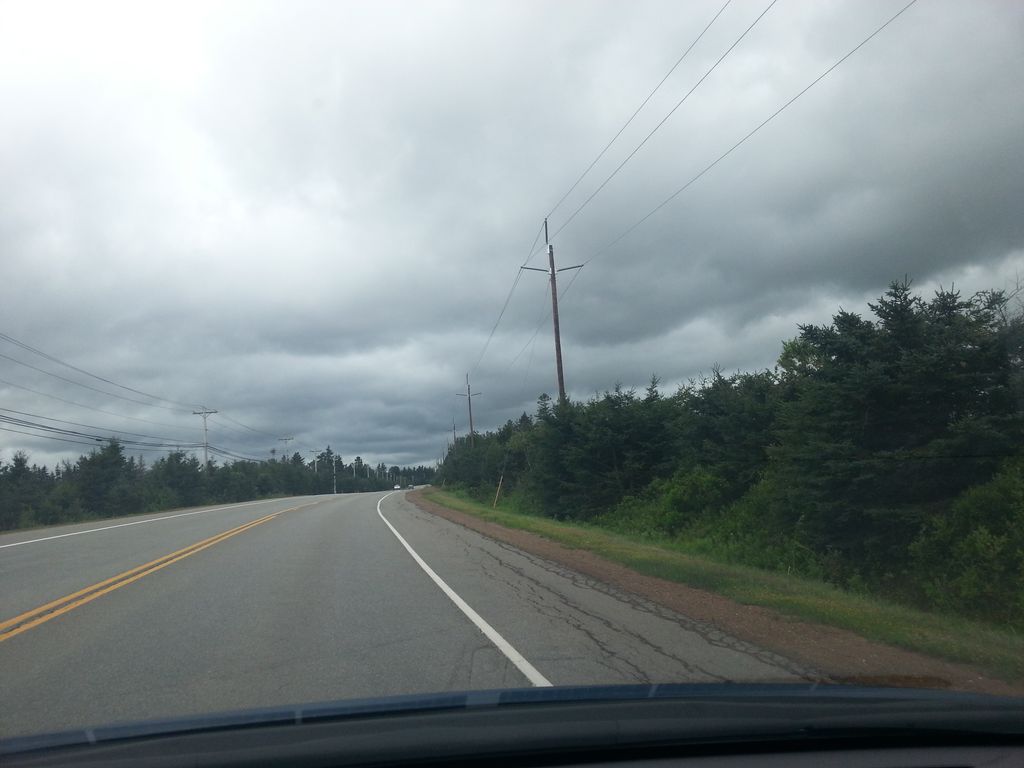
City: charlottetown